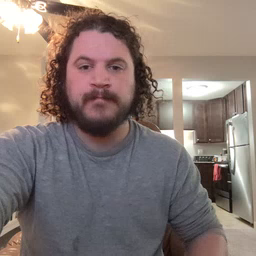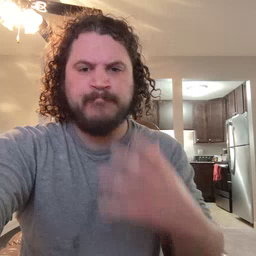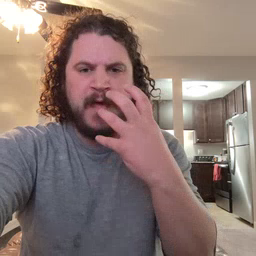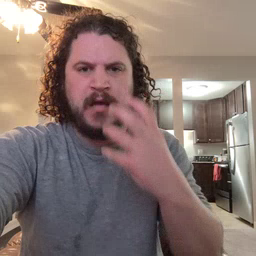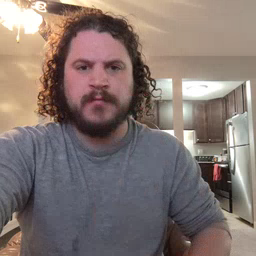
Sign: mad